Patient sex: M
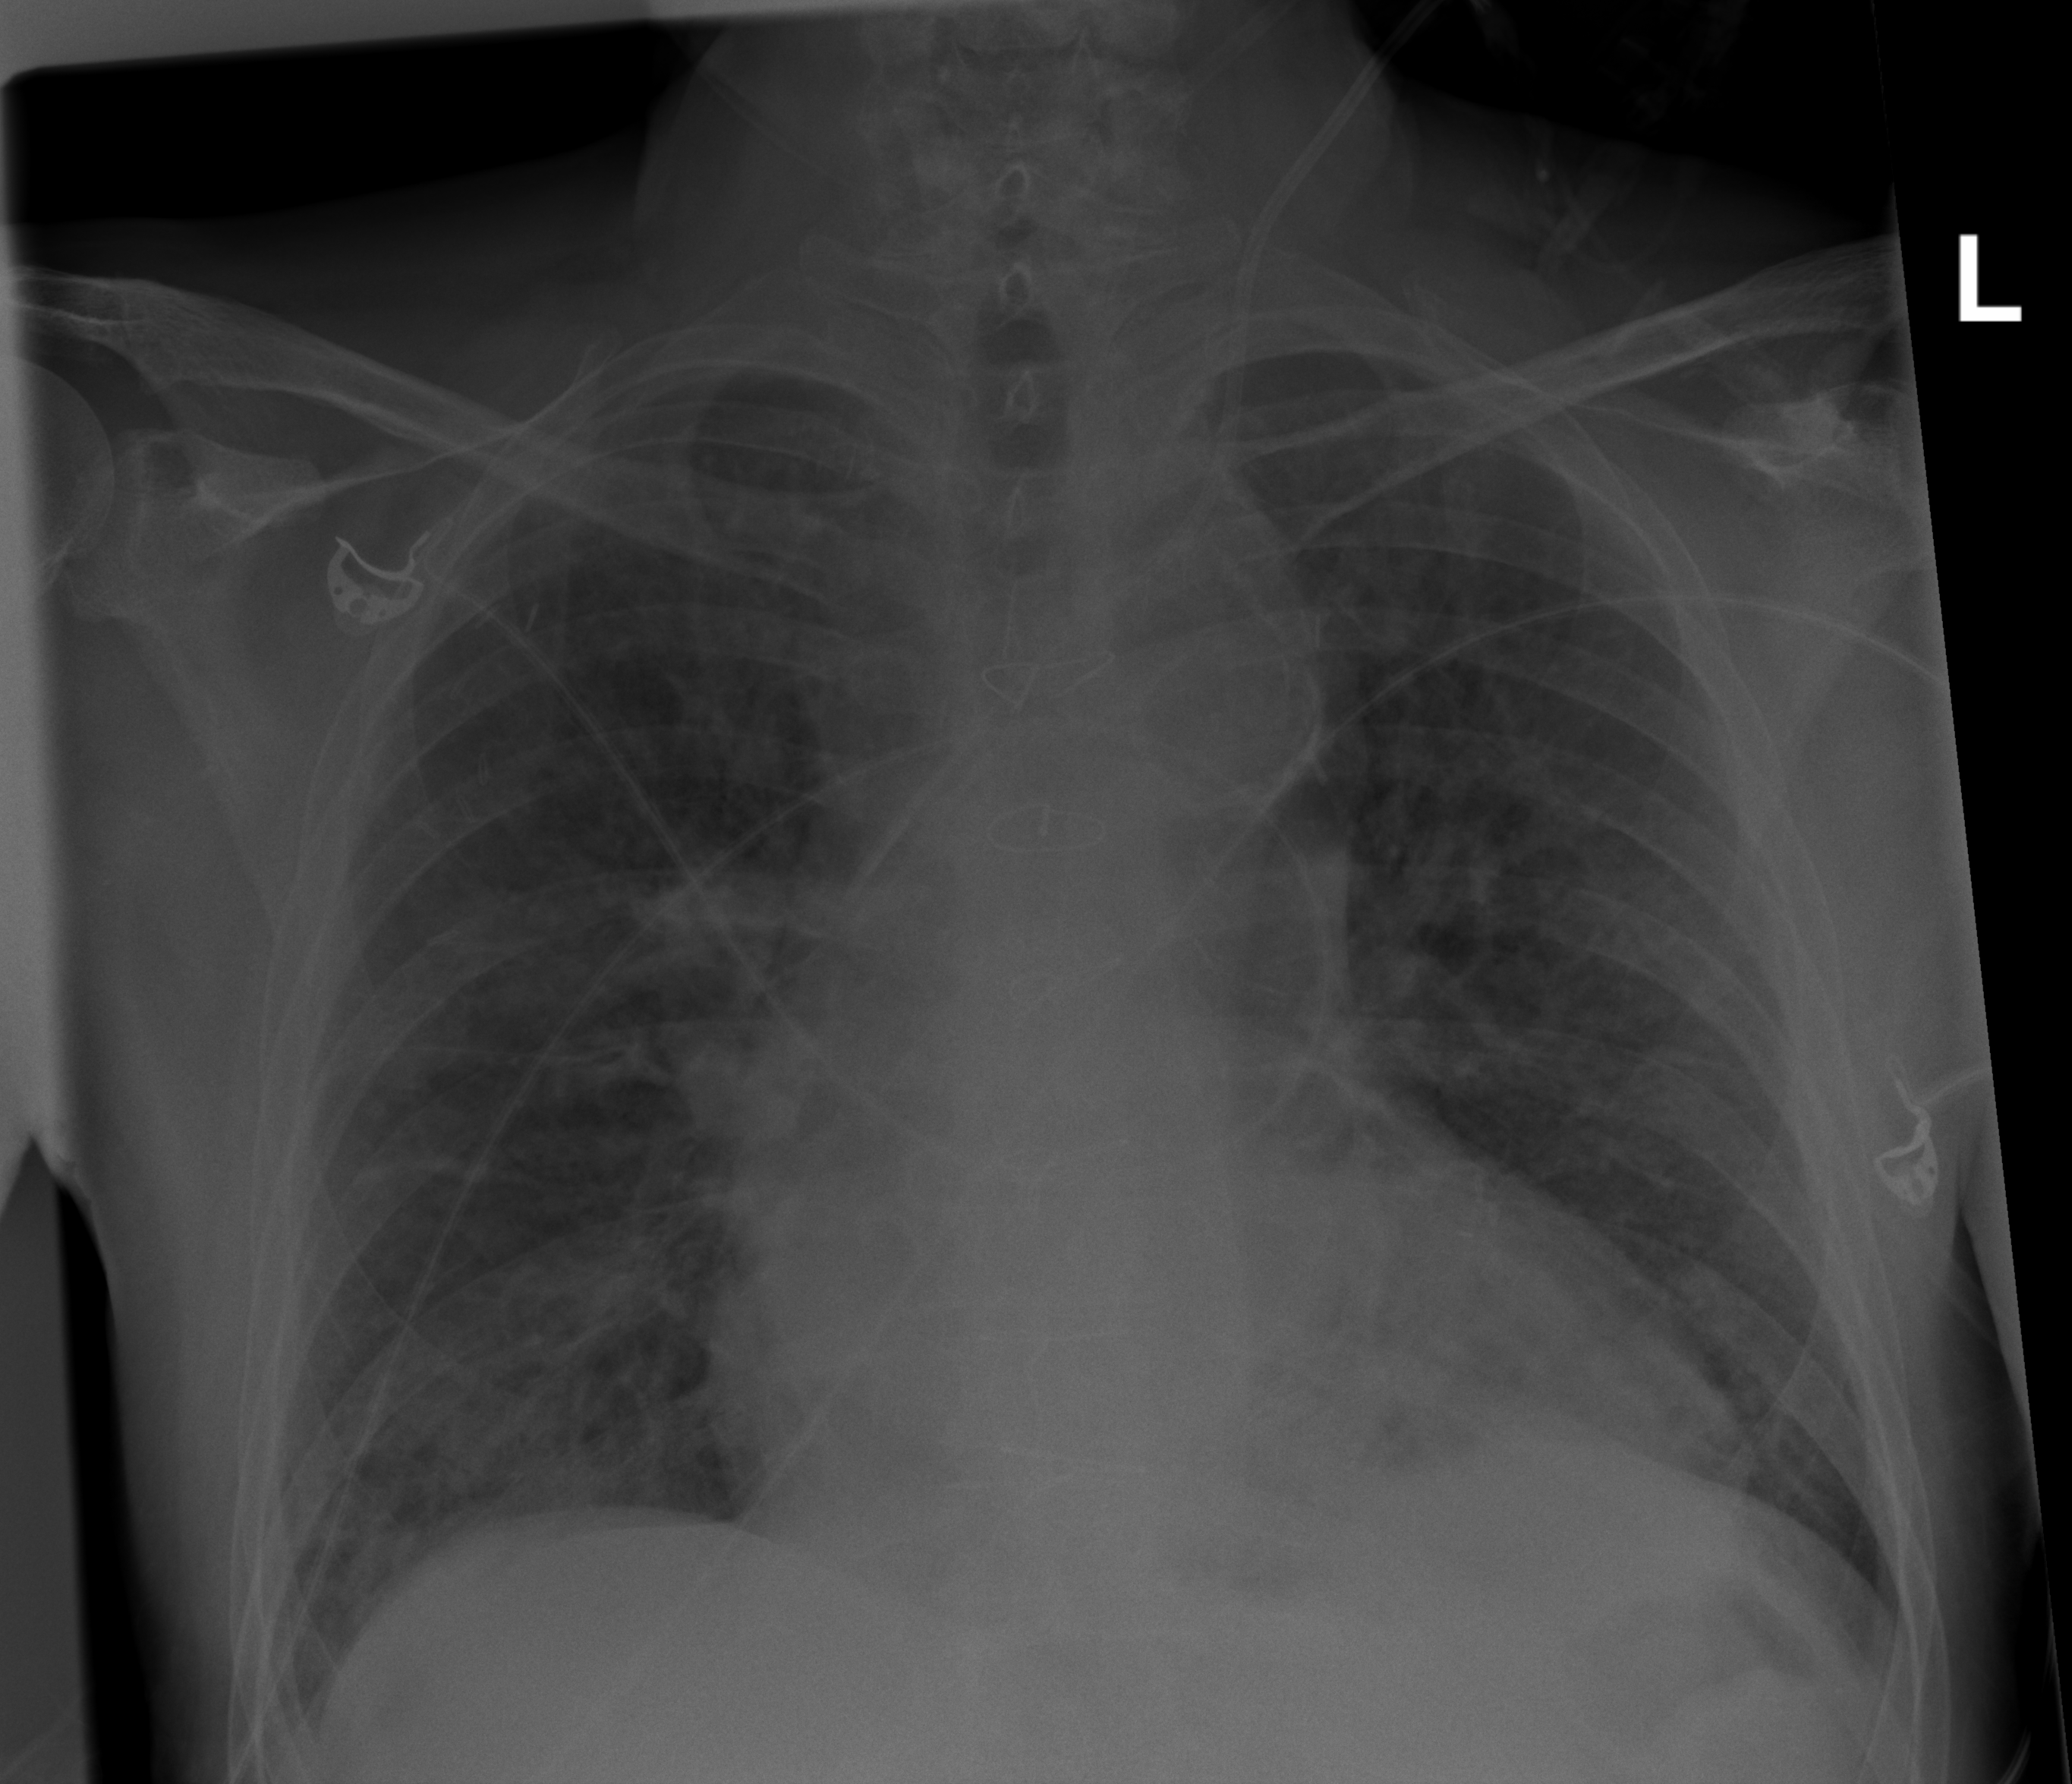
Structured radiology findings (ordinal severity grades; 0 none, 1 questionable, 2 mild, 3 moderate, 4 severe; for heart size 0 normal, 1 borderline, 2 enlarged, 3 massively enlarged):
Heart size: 2
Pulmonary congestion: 2
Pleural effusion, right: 0
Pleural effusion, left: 0
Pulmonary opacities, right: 0
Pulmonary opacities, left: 1
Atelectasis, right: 2
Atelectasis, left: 2